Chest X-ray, AP view. Patient: 45 years old, sex M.
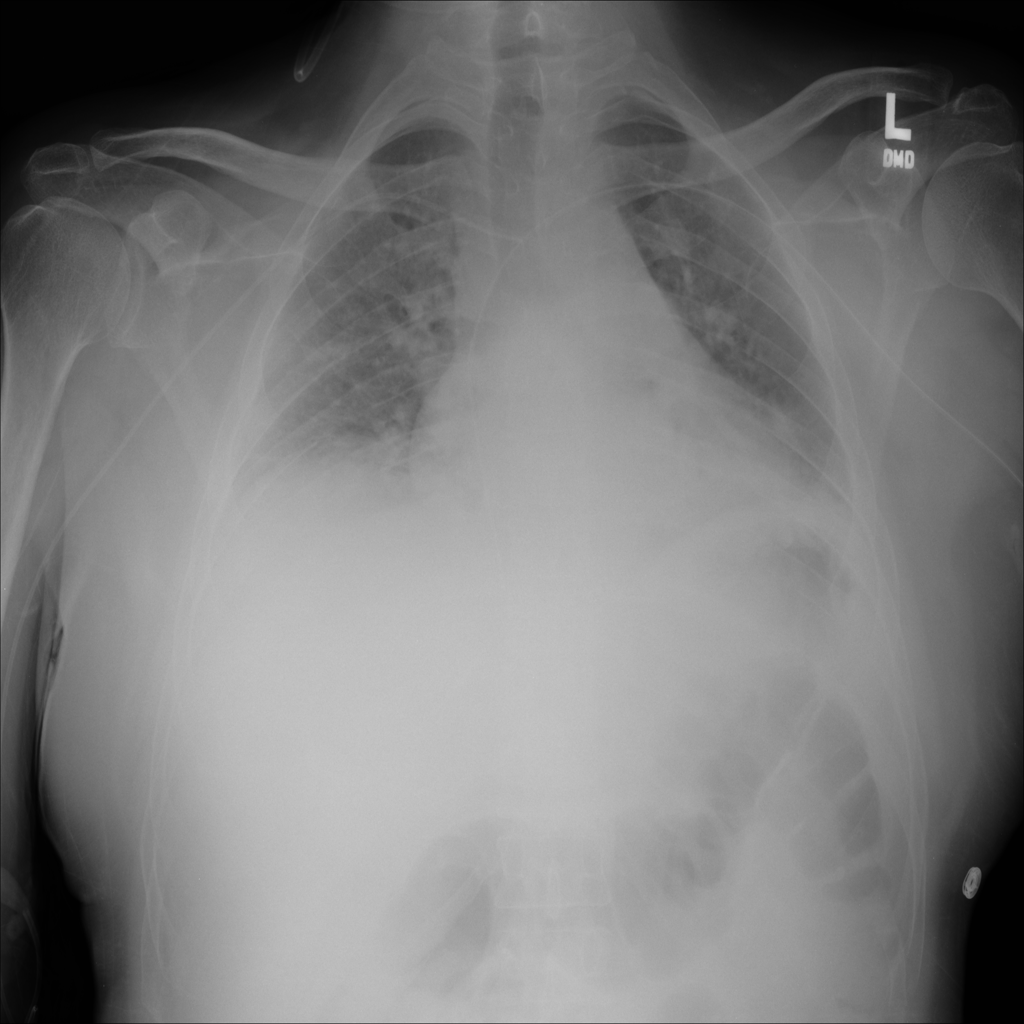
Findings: No Finding